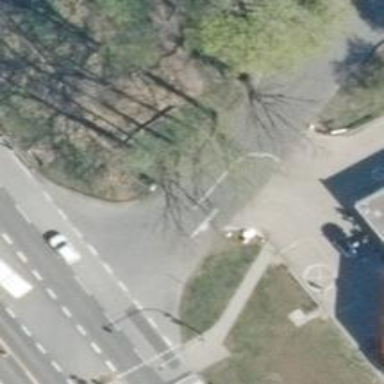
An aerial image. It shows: Road with traffic signals.